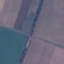
Label: AnnualCrop